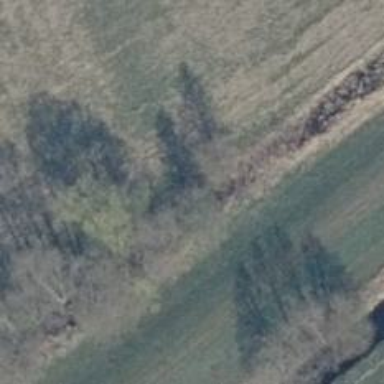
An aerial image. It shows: Row of trees in natural setting.